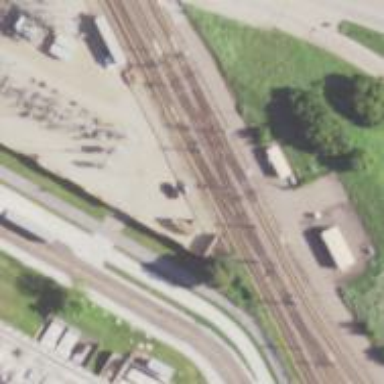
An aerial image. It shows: Railway crossing.